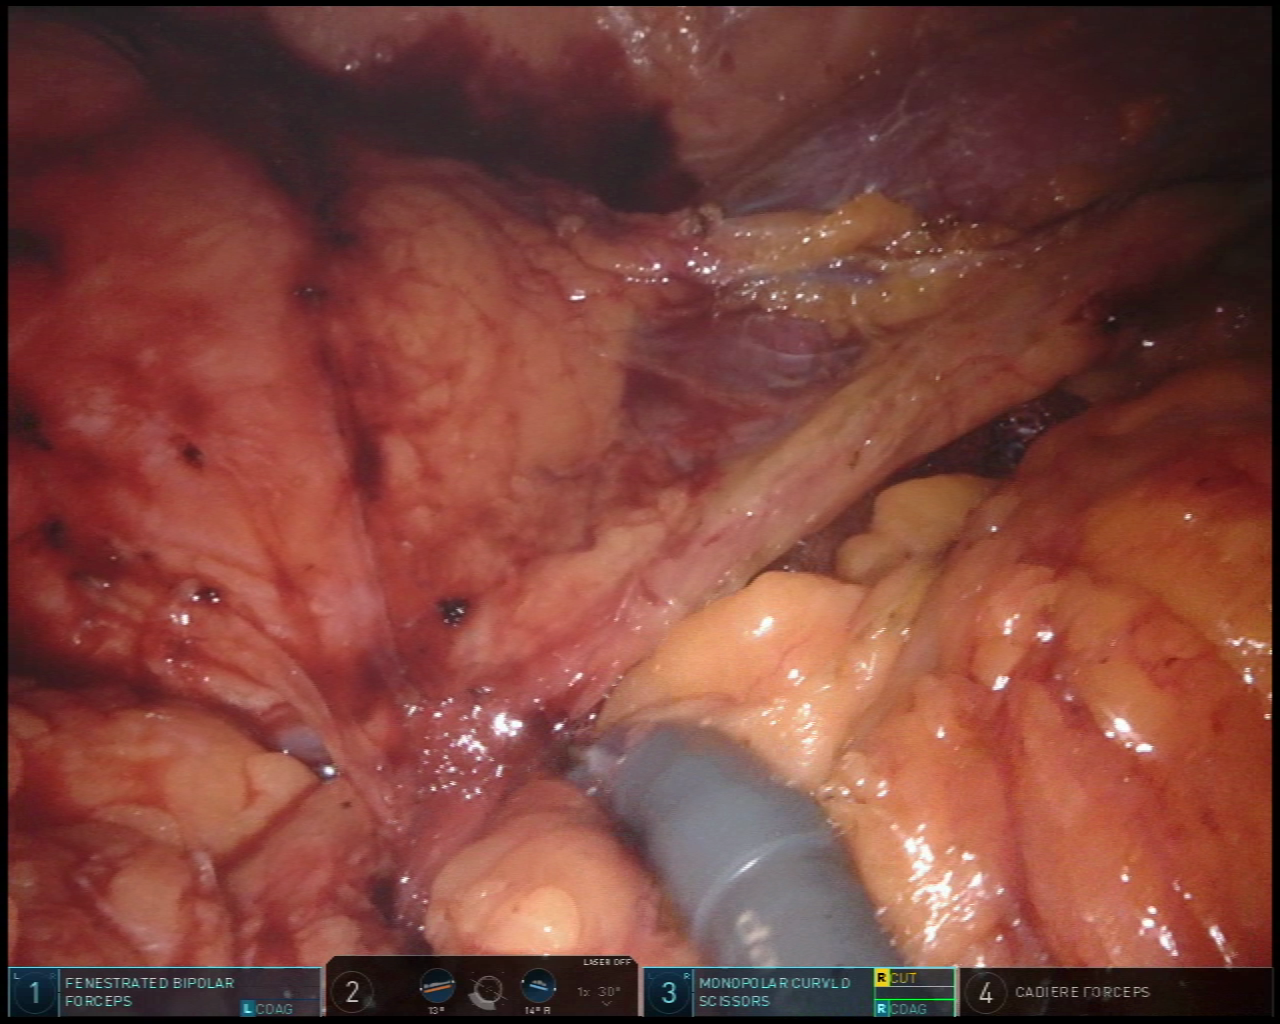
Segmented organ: ureter
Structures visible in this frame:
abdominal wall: yes
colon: no
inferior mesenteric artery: no
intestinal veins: no
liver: no
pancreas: no
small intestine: no
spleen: no
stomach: no
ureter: yes
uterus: no
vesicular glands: no